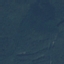
Land use / land cover: Forest